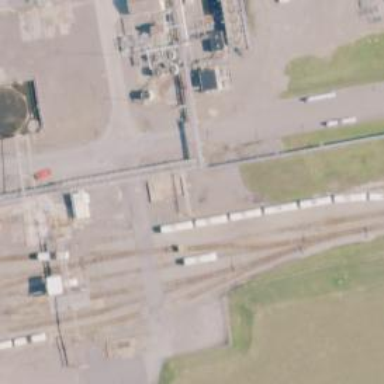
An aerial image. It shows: Railway spur service.